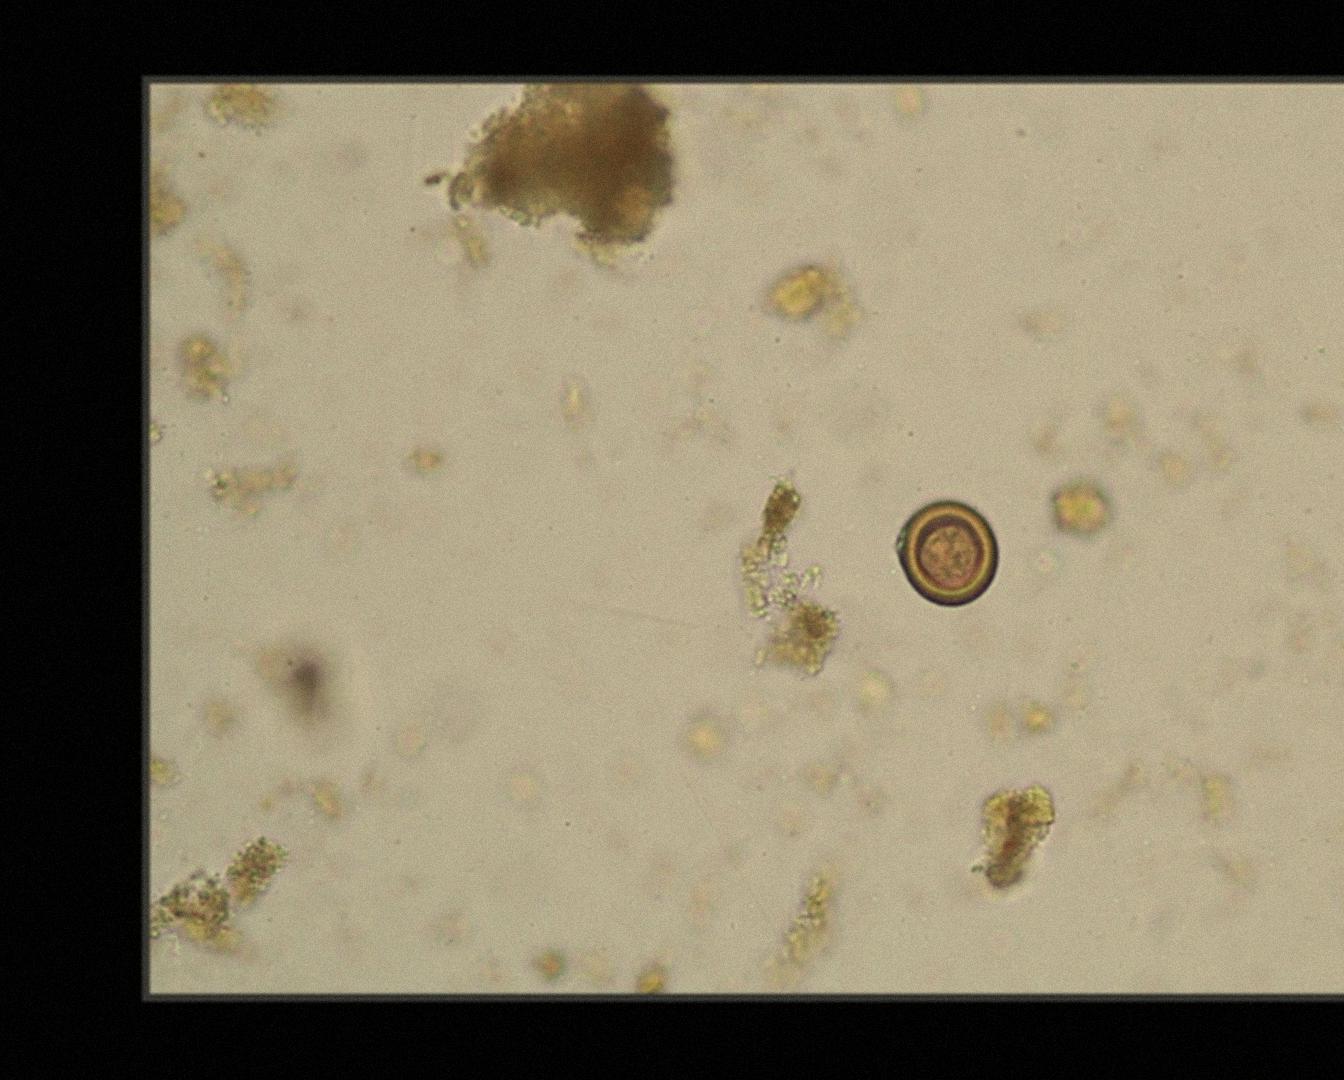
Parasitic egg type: Taenia spp. egg